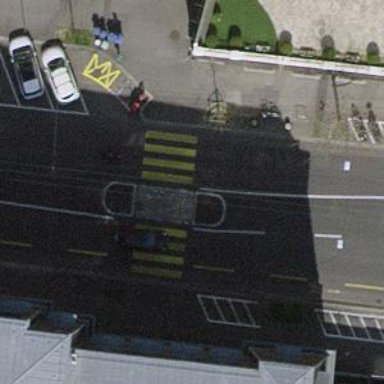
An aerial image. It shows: Traffic calming island.